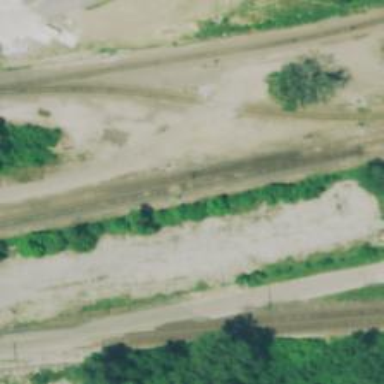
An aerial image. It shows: Railway signal.